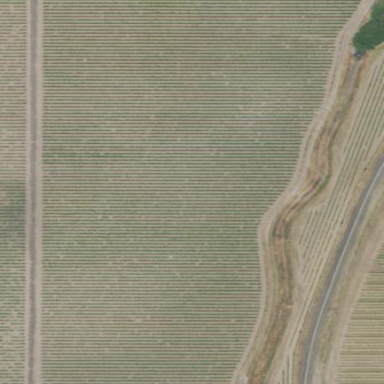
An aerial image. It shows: Vineyard where grapes are grown.